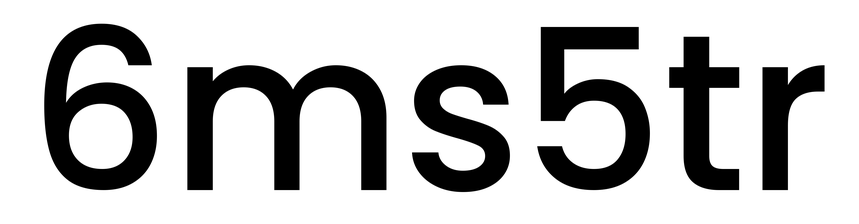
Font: Poppins-Medium